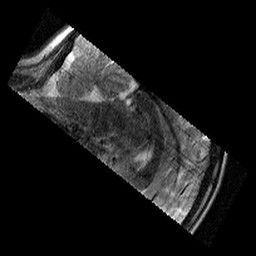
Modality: T2w
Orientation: sagittal
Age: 12
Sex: female
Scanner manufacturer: siemens
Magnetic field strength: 3 T
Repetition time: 9.23 s
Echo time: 0.067 s